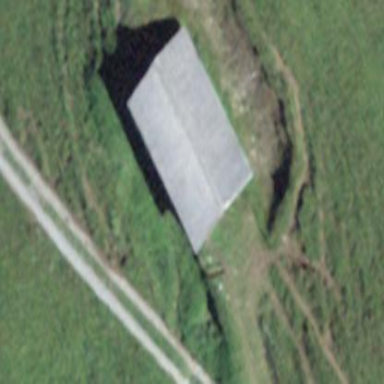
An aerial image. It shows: Farm auxiliary building.